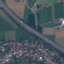
Land use / land cover class: Highway